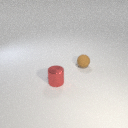
small brown rubber sphere to the right of small red metal cylinder